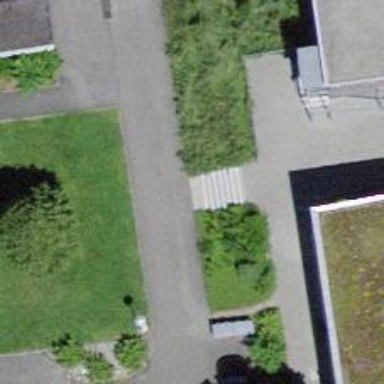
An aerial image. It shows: Set of concrete steps.